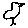
Label: bird